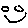
Label: smiley face